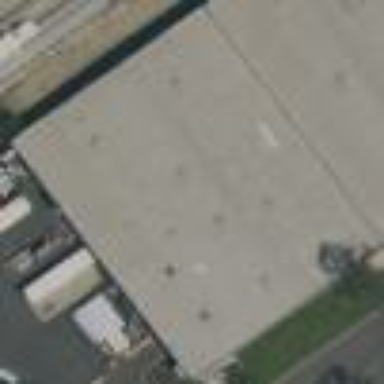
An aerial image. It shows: Warehouse building.